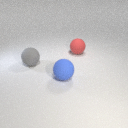
large gray rubber sphere to the left of large blue rubber sphere